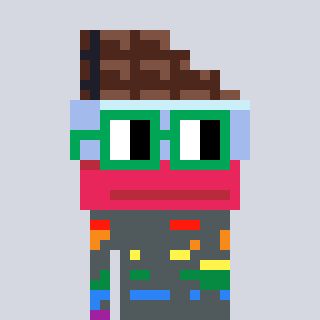
a pixel art character with square green glasses, a chocolate-shaped head and a bluegrey-colored body on a cool background